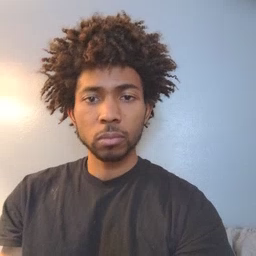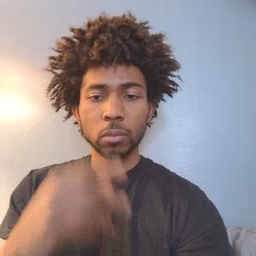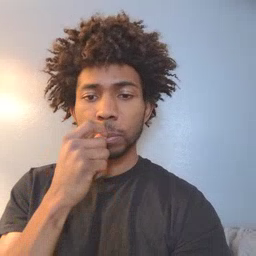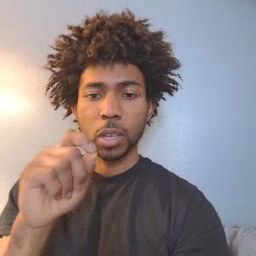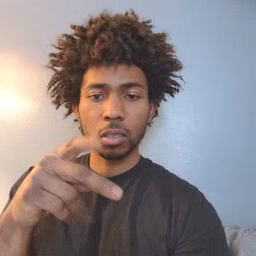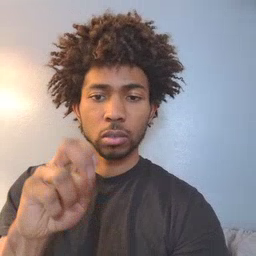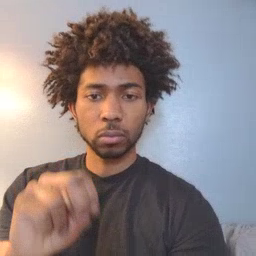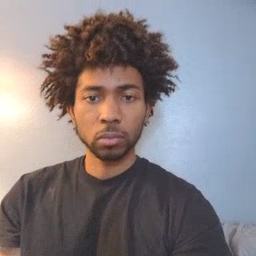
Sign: pen